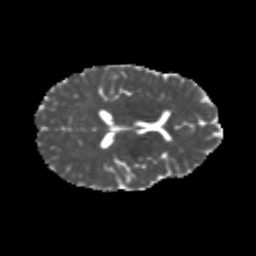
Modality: MD
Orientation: axial
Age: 22
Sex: female
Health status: healthy
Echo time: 0.074 s